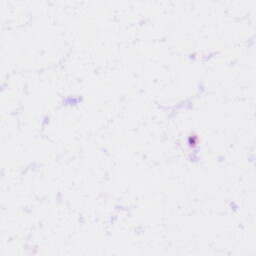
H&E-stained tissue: Liver